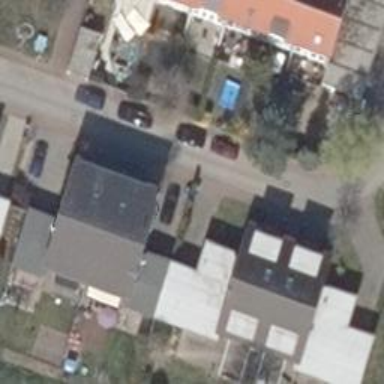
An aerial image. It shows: Residential road with sidewalks on both sides.